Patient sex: M
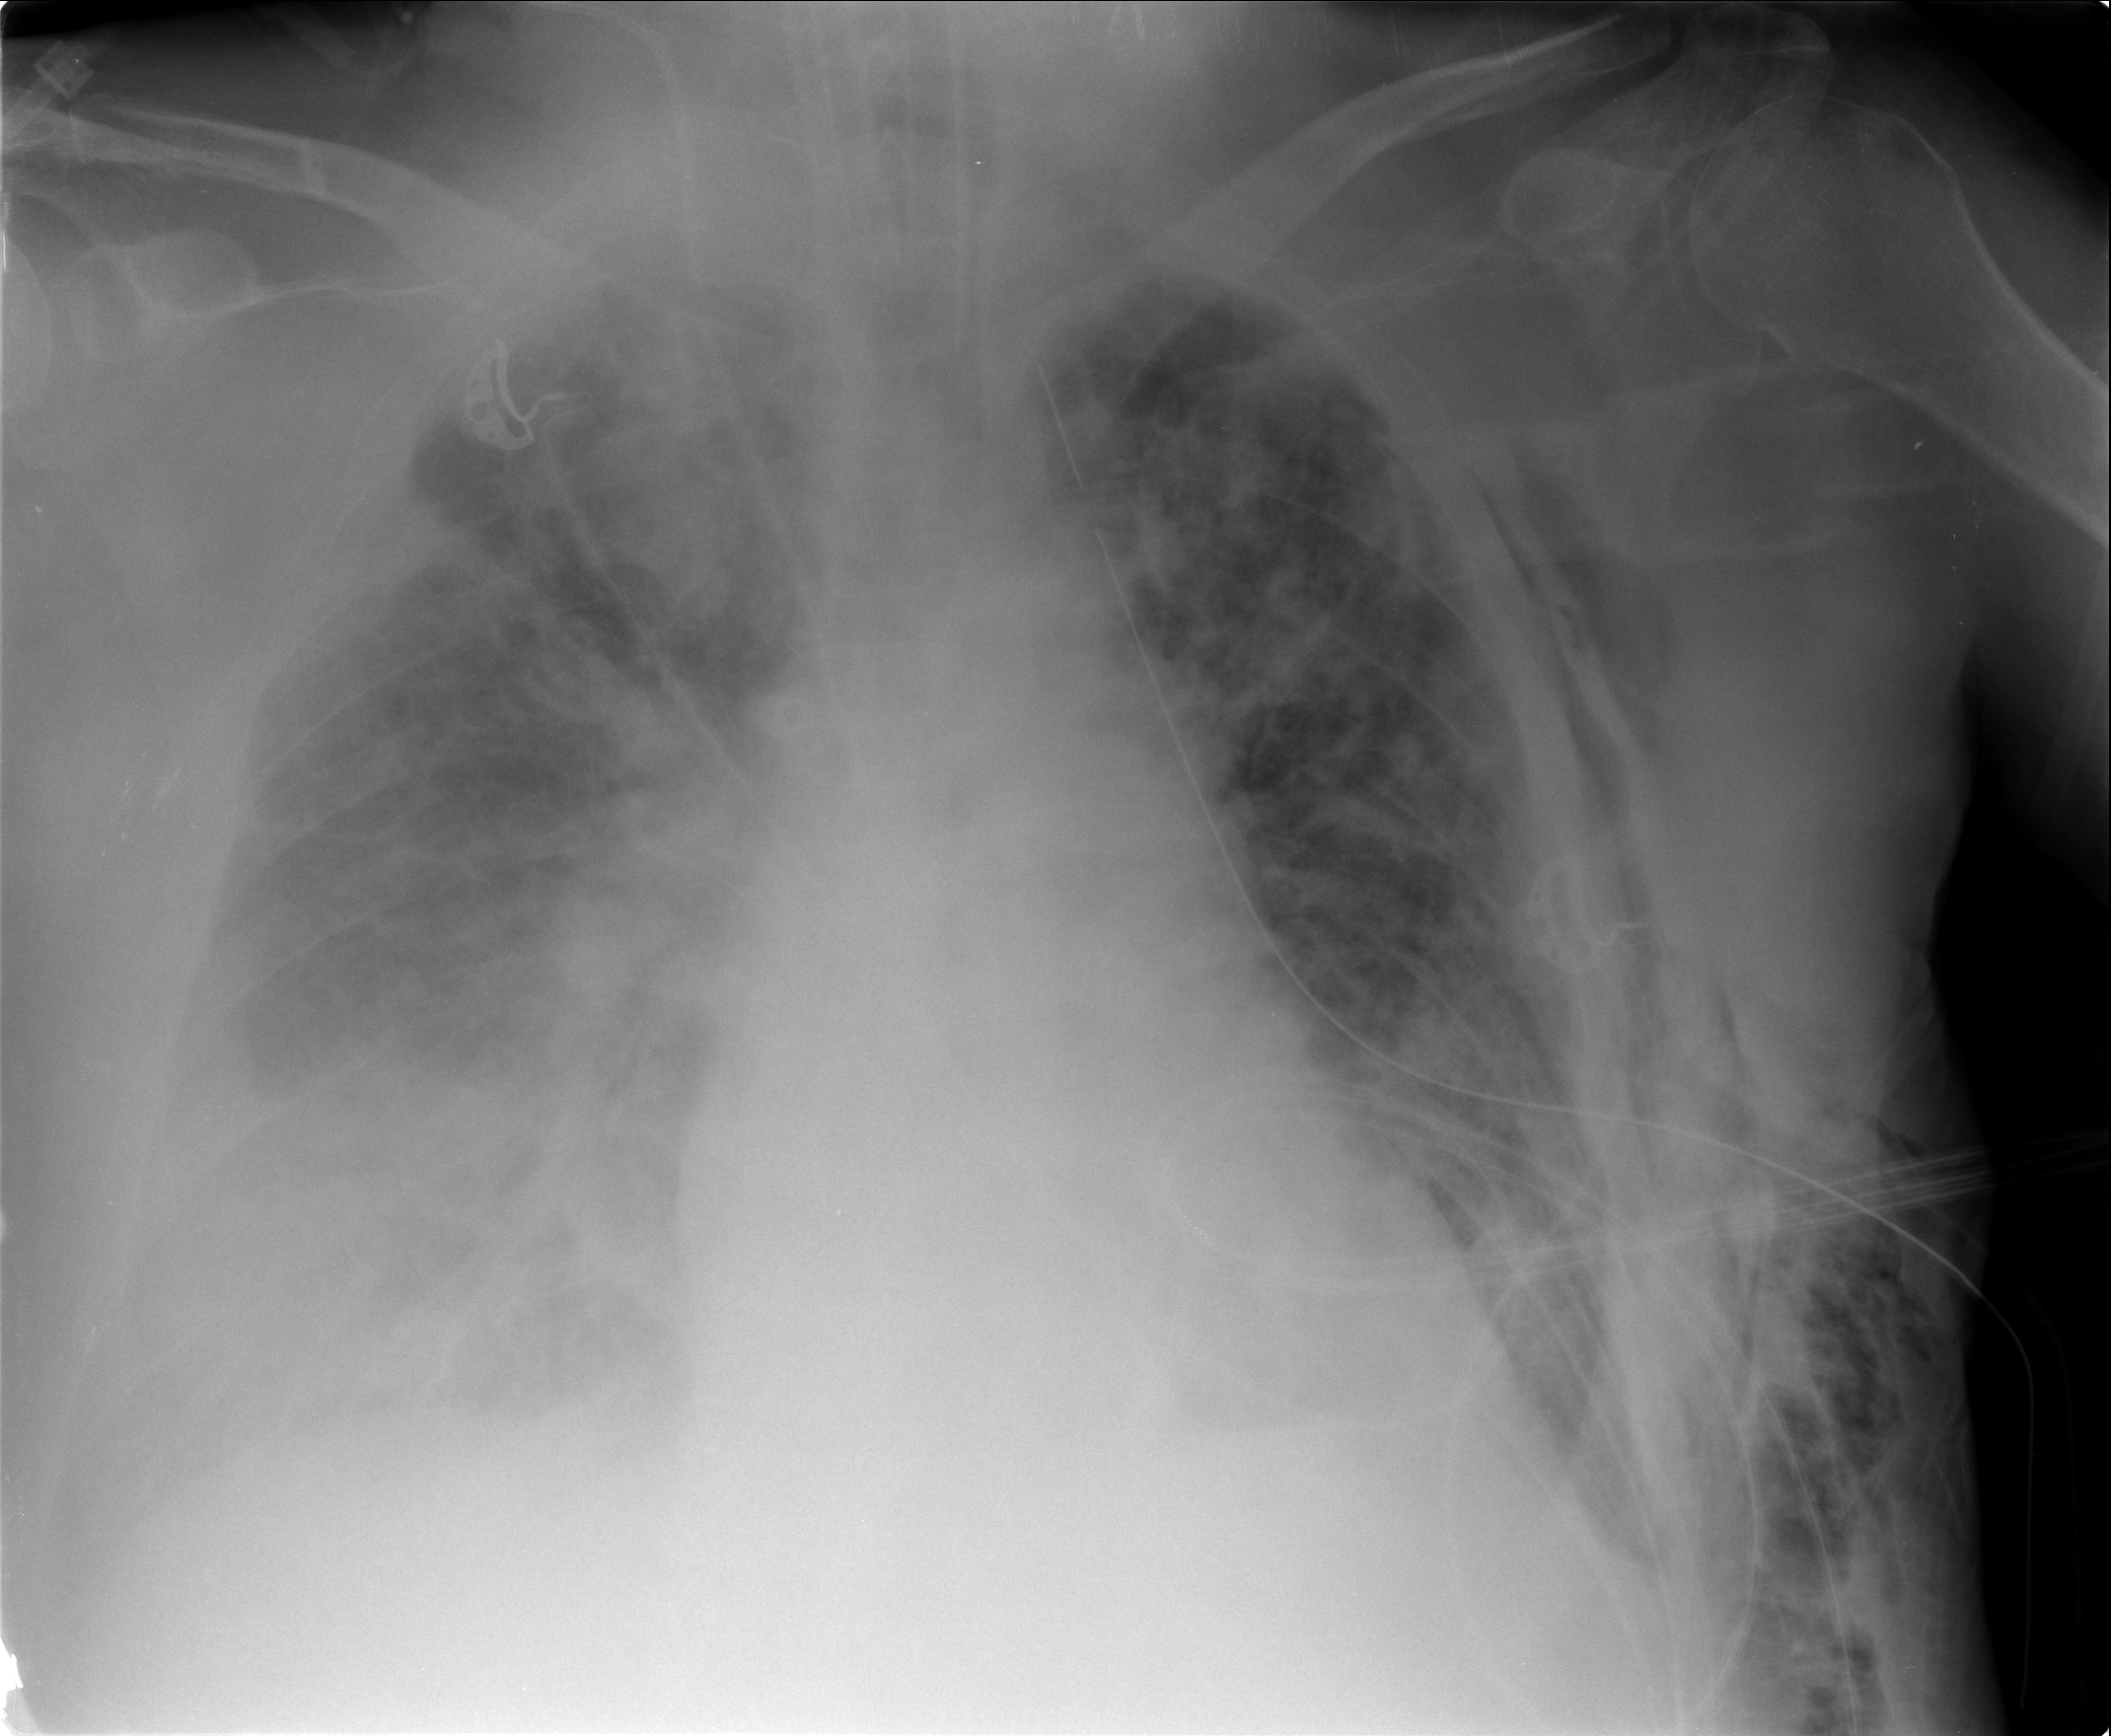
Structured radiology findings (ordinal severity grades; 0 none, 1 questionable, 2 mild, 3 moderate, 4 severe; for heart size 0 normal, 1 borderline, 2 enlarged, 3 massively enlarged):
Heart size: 2
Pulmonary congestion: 3
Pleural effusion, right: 3
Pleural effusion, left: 2
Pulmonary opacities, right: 3
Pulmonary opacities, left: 3
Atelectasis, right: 3
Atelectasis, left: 2